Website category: phone
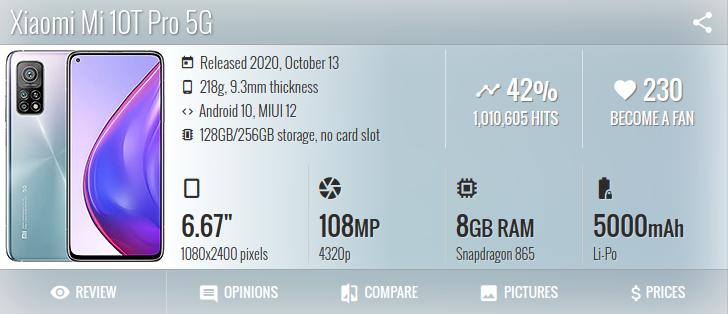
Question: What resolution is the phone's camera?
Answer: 4320p

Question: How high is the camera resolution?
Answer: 4320p

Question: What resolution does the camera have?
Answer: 4320p

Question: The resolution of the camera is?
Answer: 4320p

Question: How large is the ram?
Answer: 8 GB RAM

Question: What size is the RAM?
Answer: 8 GB RAM

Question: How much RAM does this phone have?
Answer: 8 GB RAM

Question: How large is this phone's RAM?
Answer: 8 GB RAM

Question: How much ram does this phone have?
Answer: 8 GB RAM

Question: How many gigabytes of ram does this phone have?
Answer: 8 GB RAM

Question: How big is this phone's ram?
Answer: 8 GB RAM

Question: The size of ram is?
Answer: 8 GB RAM

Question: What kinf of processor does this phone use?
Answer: Snapdragon 865

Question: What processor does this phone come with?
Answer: Snapdragon 865

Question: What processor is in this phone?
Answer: Snapdragon 865

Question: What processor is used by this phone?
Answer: Snapdragon 865

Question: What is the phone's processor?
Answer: Snapdragon 865

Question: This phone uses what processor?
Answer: Snapdragon 865

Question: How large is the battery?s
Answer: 5000 mAh

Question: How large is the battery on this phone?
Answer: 5000 mAh

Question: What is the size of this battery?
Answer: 5000 mAh

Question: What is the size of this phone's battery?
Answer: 5000 mAh

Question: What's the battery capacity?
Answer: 5000 mAh

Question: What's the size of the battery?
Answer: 5000 mAh

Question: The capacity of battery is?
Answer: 5000 mAh